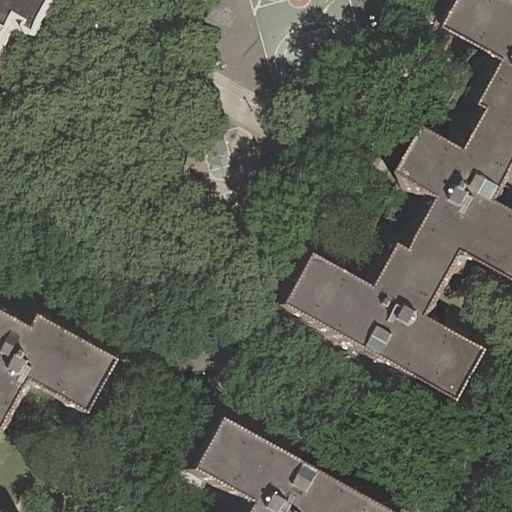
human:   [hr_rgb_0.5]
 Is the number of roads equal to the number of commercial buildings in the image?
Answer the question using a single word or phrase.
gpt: no

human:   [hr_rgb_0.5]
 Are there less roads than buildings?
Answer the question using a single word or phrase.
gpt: yes

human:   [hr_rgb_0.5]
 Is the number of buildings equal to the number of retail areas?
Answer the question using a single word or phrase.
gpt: no

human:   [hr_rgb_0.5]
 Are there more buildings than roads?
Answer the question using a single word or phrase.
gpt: yes

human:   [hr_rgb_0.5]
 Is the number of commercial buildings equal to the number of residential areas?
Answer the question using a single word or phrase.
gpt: no

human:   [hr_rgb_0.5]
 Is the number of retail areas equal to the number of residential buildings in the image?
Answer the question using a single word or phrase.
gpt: no

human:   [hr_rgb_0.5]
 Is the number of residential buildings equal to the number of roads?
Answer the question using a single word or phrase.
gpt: no

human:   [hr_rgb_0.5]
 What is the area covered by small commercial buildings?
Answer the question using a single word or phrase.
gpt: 0m2

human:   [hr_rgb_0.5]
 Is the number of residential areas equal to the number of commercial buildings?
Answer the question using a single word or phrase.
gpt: no

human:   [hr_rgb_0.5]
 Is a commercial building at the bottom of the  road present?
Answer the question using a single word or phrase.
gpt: no

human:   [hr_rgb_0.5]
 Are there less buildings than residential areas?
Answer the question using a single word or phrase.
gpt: no

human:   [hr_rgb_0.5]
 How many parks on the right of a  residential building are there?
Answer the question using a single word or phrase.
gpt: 1

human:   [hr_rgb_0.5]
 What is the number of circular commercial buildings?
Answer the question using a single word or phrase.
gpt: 0

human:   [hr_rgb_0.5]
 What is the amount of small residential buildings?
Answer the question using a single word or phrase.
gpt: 1

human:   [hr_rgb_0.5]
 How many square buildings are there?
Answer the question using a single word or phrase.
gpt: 0

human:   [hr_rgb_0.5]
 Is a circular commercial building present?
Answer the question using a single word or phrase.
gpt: no

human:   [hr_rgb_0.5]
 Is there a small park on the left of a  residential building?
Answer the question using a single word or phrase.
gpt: yes

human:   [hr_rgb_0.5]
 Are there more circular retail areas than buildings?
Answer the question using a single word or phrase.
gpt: no

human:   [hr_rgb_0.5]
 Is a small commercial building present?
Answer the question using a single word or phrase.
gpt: no

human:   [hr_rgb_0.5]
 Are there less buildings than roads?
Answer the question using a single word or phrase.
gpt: no

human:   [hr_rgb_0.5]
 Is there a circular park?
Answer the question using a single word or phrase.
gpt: no

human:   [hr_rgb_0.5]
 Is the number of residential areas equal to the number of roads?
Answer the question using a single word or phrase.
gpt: yes

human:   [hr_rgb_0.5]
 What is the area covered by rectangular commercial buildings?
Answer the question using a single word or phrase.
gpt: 0m2

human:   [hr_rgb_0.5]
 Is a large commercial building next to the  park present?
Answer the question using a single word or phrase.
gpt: no

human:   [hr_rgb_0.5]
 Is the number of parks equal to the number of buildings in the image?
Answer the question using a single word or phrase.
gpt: no

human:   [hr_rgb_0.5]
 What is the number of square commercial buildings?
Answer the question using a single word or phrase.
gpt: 0

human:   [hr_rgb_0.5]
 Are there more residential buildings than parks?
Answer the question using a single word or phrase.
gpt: yes

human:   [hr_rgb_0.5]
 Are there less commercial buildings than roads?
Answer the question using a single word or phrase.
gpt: yes

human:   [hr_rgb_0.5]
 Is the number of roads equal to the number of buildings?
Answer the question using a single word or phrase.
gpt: no

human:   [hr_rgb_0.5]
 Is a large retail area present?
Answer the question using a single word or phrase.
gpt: yes

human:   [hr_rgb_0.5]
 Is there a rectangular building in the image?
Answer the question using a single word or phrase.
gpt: yes

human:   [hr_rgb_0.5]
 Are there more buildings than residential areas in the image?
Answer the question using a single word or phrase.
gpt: yes

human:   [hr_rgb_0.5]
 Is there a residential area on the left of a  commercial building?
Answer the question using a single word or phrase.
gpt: no

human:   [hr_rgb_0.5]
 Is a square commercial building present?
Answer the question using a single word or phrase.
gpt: no

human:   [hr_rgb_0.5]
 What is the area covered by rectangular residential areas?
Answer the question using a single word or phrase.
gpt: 0m2

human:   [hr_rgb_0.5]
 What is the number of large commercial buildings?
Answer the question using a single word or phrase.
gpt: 0